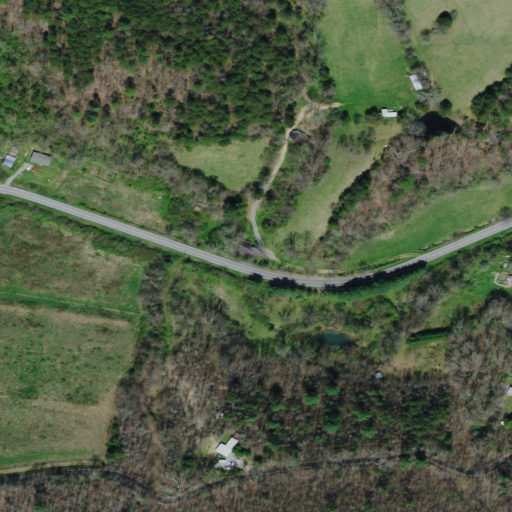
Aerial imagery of valley in Tennessee named Carilse Hollow containing mixed forest, deciduous forest, pasture, open development, and evergreen forest